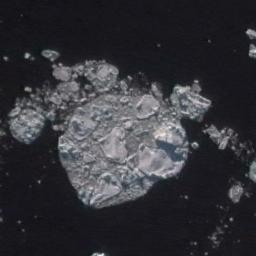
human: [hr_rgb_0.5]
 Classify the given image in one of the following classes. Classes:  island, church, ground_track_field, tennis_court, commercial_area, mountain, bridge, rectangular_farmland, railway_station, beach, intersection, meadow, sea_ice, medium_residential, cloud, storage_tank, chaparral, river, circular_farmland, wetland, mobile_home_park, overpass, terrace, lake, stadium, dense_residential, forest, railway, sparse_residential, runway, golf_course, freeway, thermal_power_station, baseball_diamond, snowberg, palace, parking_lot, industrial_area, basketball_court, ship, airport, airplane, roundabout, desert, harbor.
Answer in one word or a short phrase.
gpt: sea_ice